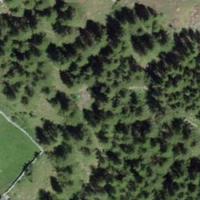
EUNIS habitat code: 41
Species observed at this site:
Erebia tyndarus
Erebia melampus